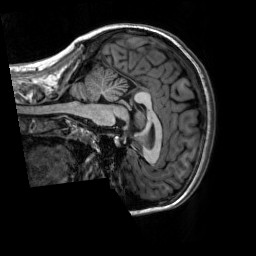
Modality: T1w
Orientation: sagittal
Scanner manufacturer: siemens
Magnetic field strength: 3 T
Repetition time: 2.3 s
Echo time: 0.00302 s